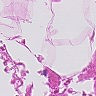
Metastatic tissue present: no